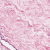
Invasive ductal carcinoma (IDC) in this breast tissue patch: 0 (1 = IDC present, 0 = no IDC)